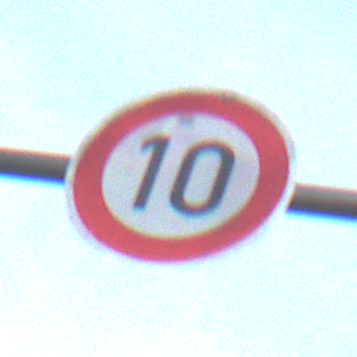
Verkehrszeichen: Geschwindigkeit10
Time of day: MorningAfternoon
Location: Outdoor (Nature)
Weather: PartlyCloudy
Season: NotSpecified
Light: Natural